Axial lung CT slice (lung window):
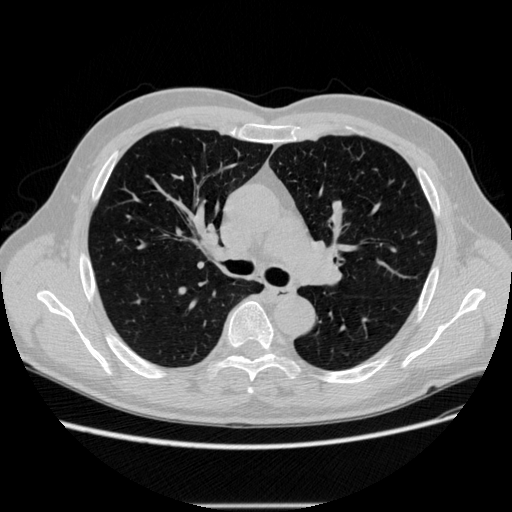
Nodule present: no